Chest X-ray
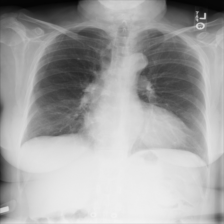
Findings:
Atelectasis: negative
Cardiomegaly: positive
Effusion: negative
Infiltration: positive
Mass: negative
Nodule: positive
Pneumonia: negative
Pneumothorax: negative
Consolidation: negative
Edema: negative
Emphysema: negative
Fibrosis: negative
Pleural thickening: negative
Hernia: negative